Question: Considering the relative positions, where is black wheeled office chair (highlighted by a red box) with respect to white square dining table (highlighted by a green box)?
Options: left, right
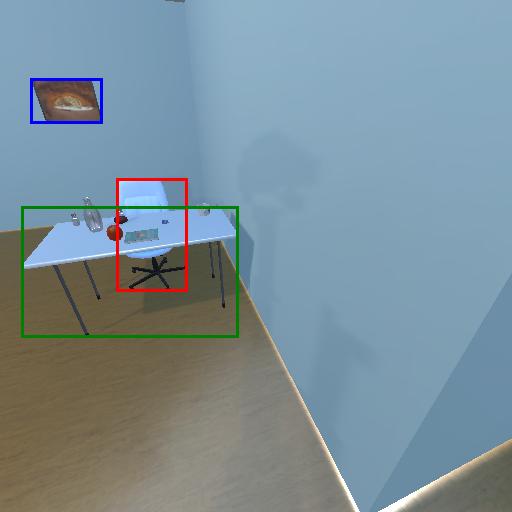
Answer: left